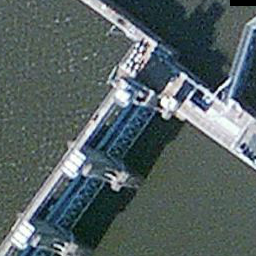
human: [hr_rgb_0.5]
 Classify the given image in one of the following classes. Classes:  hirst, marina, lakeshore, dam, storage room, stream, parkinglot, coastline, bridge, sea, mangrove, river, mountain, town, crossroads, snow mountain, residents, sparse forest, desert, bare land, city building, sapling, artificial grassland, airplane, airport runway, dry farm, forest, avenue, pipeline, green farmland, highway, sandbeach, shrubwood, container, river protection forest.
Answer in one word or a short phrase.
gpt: dam